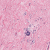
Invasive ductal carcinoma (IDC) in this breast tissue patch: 0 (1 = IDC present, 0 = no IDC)